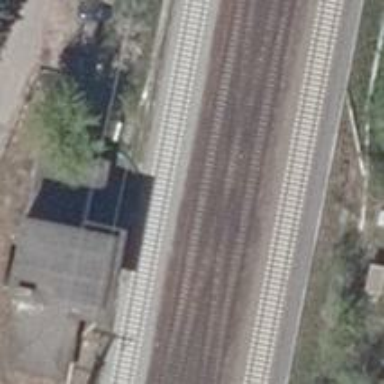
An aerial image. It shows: Railway track with contact line for electrification.